高三 · 画法几何学
22. 某地行政服务中心办公分布结构如下.

(1)服务中心管理委员会全面管理该中心工作，下设办公室、综合业务处、督察投诉中心这三部门在一楼, 其余局、委办理窗口分布在其他楼层;

(2)二楼: 公安局、民政局、财政局;

(3)三楼: 工商局、地税局、国税局、技监局、交通局;

(4)四楼: 城建局、人防办、计生办、规划局;

(5)五楼: 其余部门办理窗口.

试绘制该中心结构图.
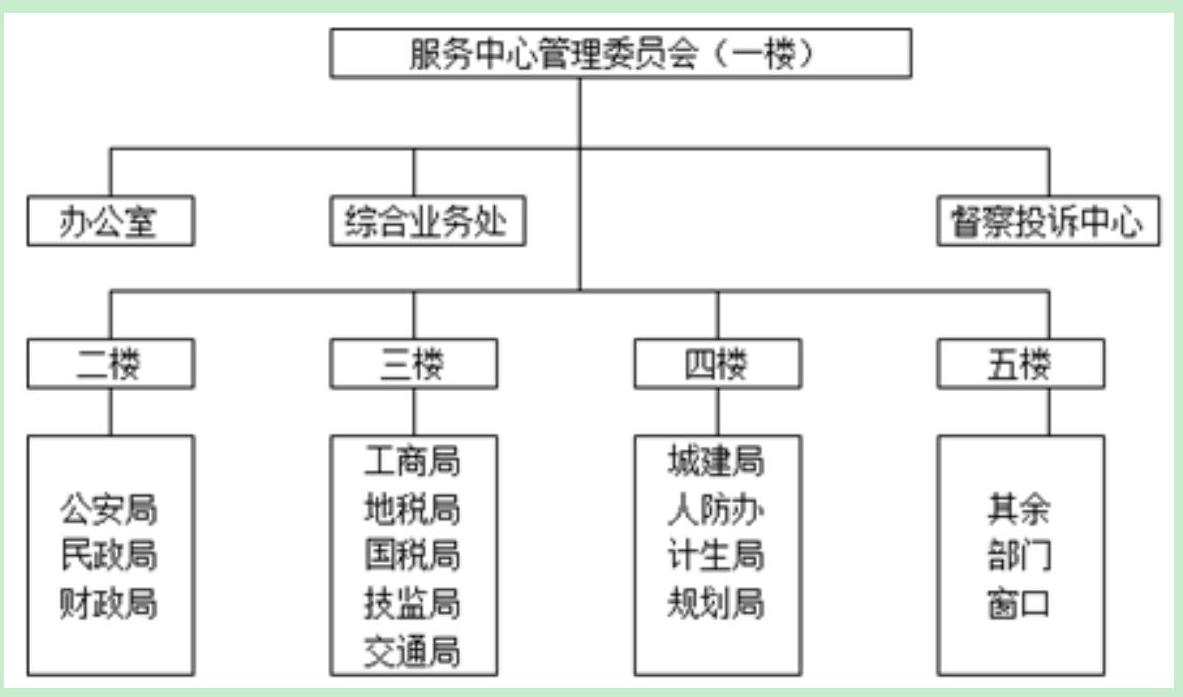
答案: 

解析: : 分析: 本题主要考查了绘制结构图, 解决问题的关键是所给服务中心的机构功能分别情况进行绘制绘即可.